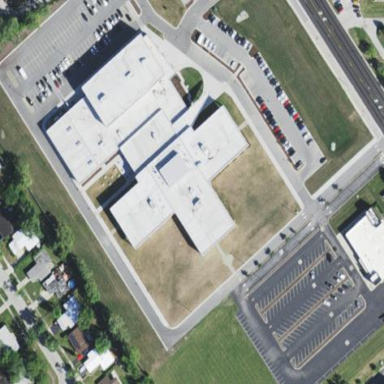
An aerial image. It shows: School.